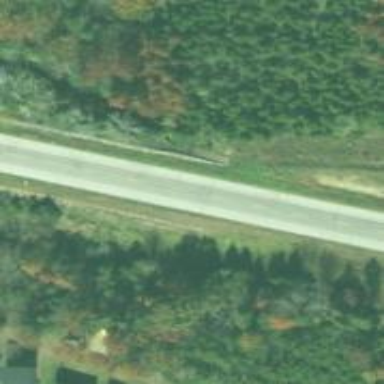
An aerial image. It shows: Asphalt trunk highway.